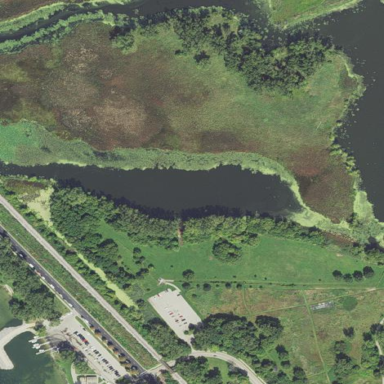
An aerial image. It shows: Marshy wetland area.